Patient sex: M
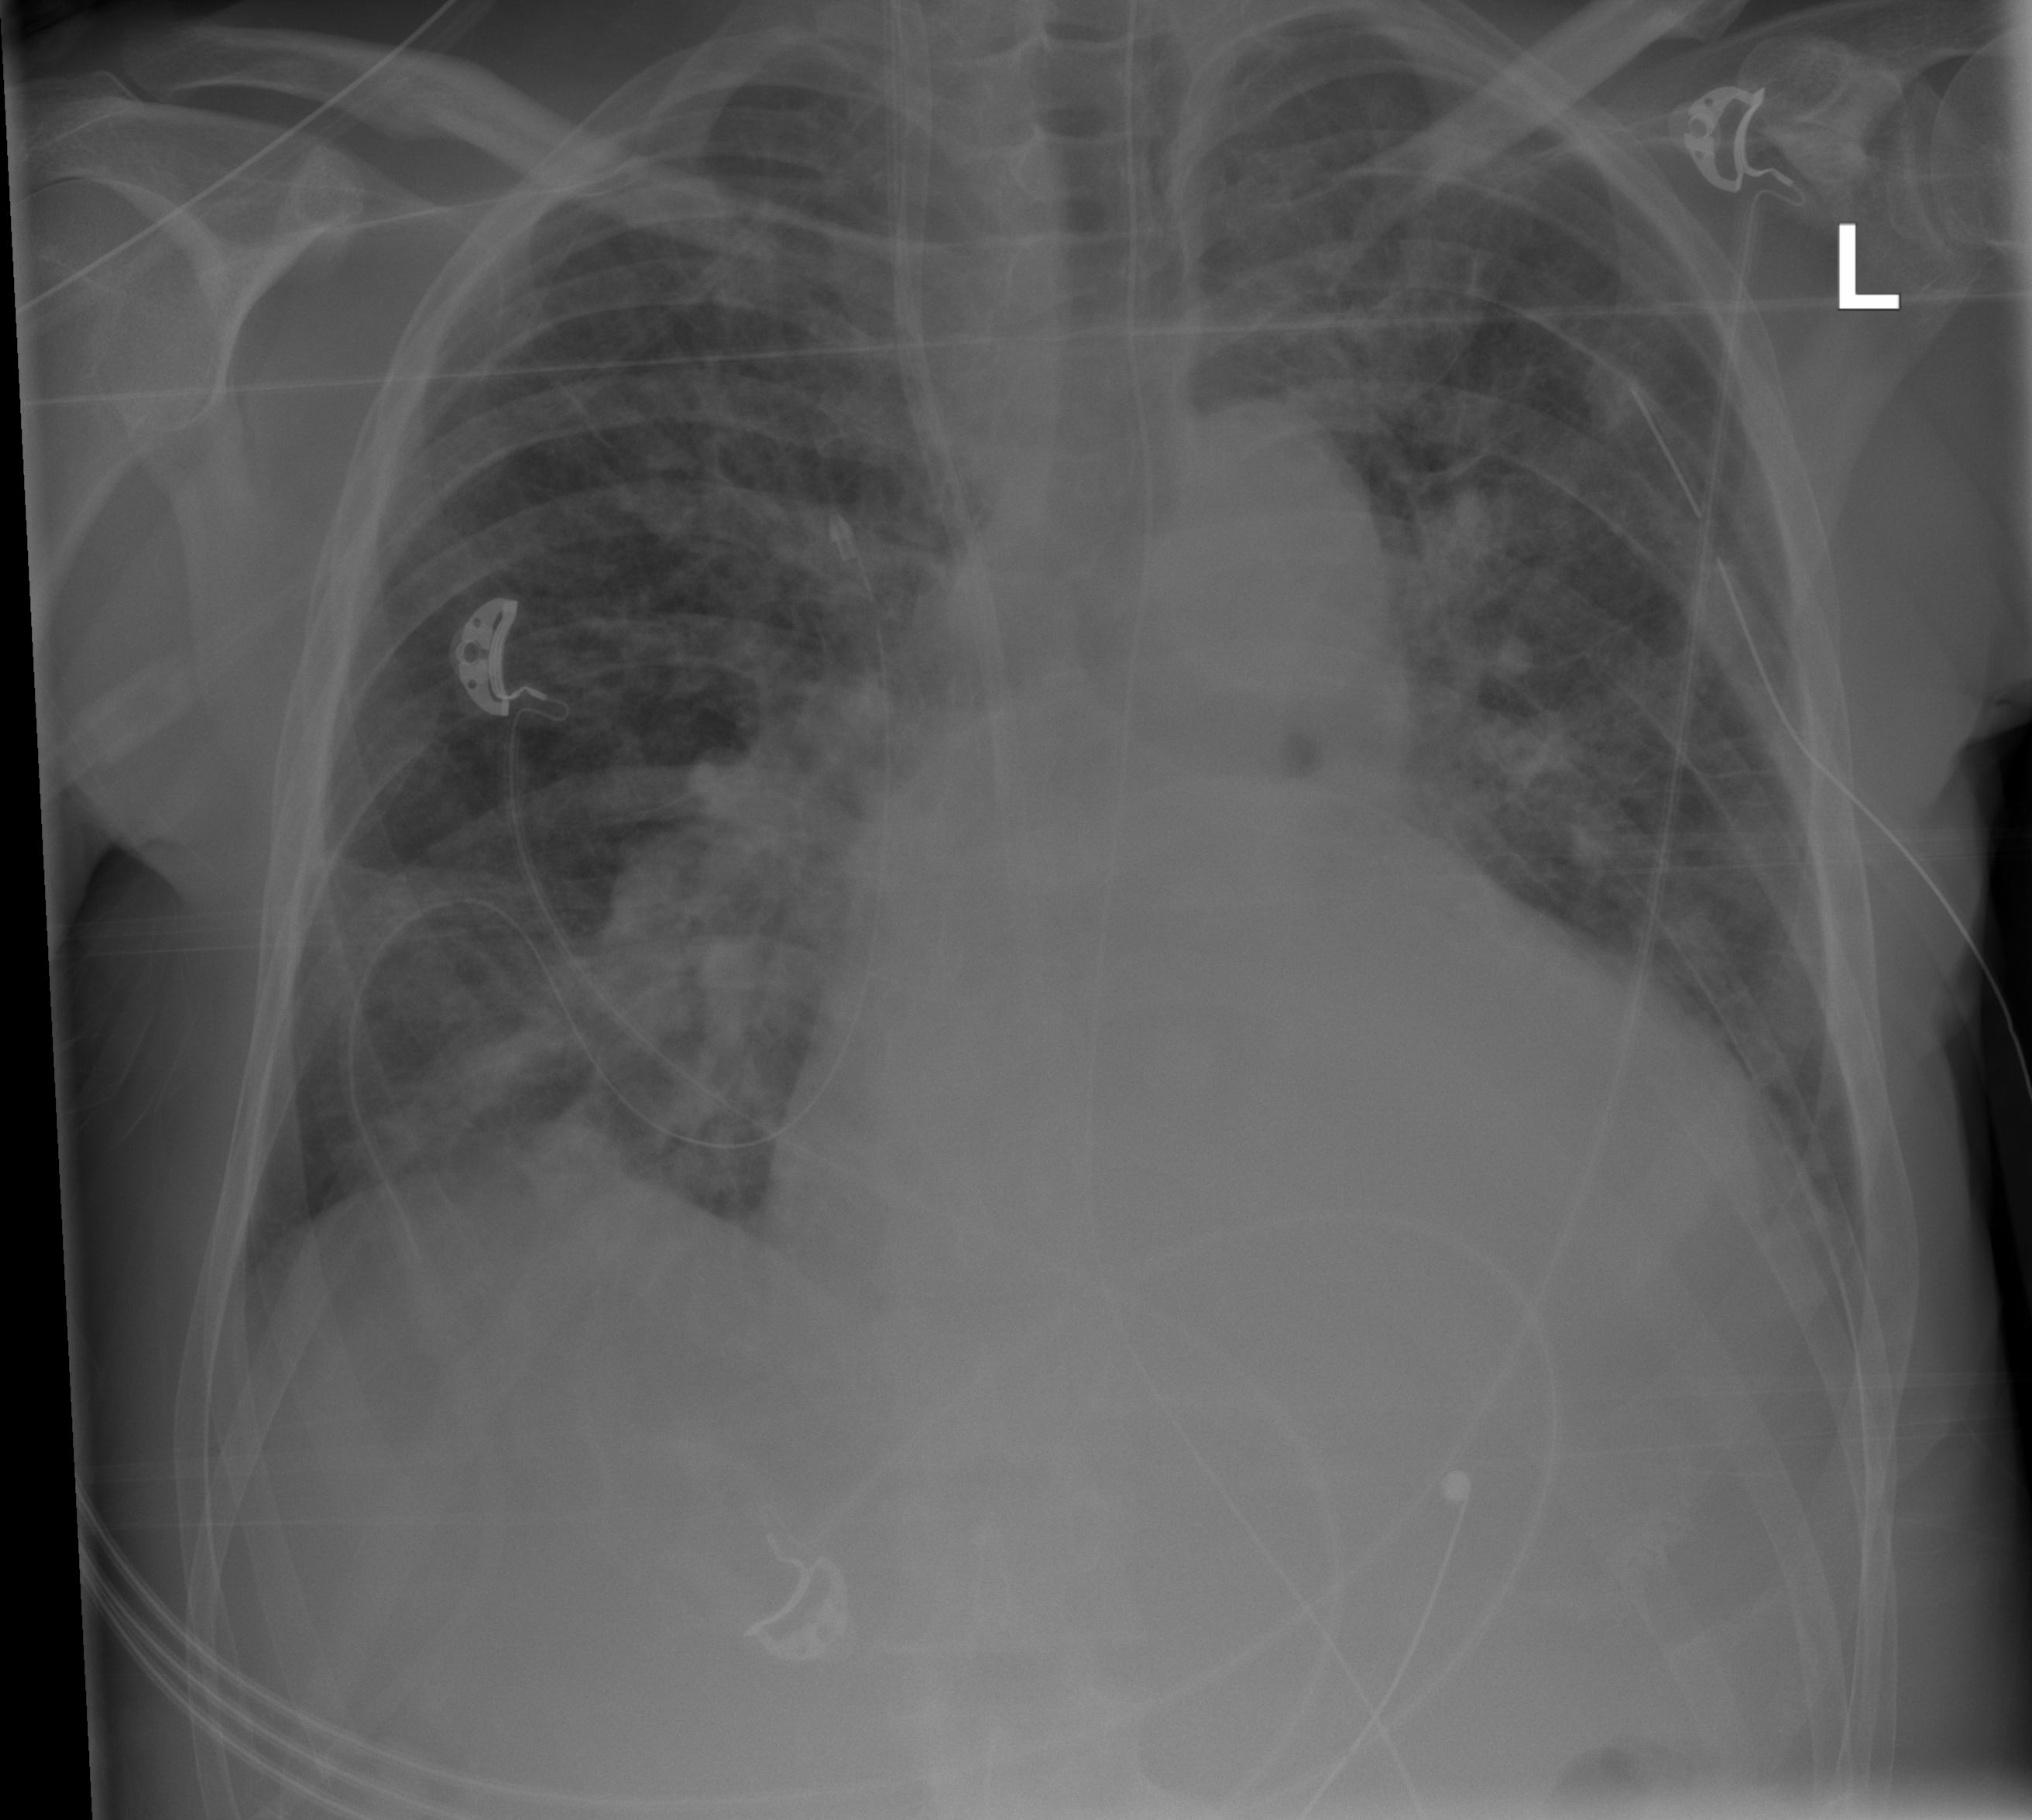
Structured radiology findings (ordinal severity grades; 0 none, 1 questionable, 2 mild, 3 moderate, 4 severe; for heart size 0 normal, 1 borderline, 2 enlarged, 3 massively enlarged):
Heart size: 3
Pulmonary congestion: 2
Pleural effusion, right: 0
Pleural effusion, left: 0
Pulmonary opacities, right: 3
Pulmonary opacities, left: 2
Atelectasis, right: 2
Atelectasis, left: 0